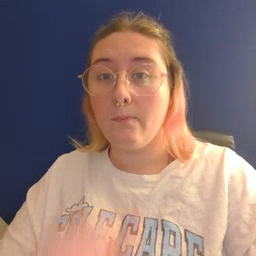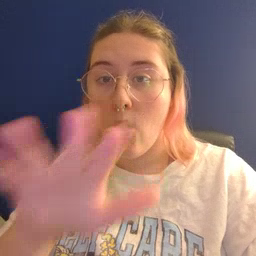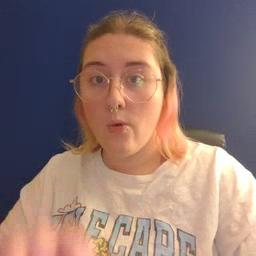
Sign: blow